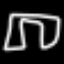
Label: pants